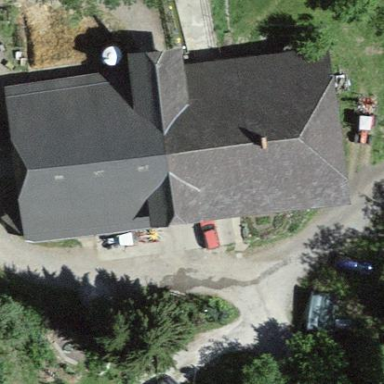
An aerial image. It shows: Farm building.